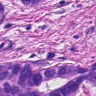
Metastatic tissue present: yes